Current action and preconditions to check: trajectory_clear

Your task: For each precondition in the list above, predict whether it will hold at this action.

Consider the current scene as observed from the mobile robot's camera, and analyze the predicted future states of all dynamic agents (e.g., people, animals, vehicles, or any moving entities) within the NEXT SECOND.

IMPORTANT: Only answer "very likely" if you are absolutely certain—based on strong, clear evidence—that a dynamic agent will violate the precondition in the predicted future state. Do NOT answer "very likely" for unlikely, ambiguous, or low-probability risks.

Ask yourself for each precondition: Is there a high probability, with clear and convincing evidence, that the predicted future states of any dynamic agent will interfere with the predicted future state of the currently executing action within the NEXT SECOND, causing that precondition to fail?

Assess the risk level based on these predictions. Use "likely" or "very likely" if motions create a clear risk of interference.

Use "neutral" or "improbable" if agents are nearby but their predicted paths are clearly diverging or non-conflicting.

Failure Risk Categories: "very improbable", "improbable", "neutral", "likely", "very likely"

Answer Format: Output ONLY the probability_of_failure value from these categories: "very improbable", "improbable", "neutral", "likely", "very likely"

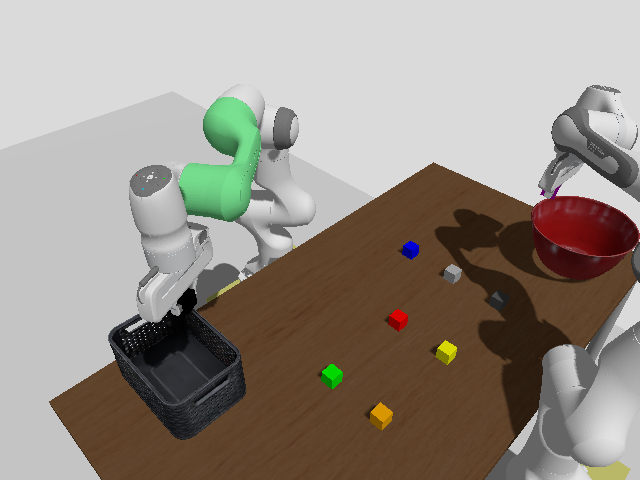

Answer: very improbable